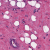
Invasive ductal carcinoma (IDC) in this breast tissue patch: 0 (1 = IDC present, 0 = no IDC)